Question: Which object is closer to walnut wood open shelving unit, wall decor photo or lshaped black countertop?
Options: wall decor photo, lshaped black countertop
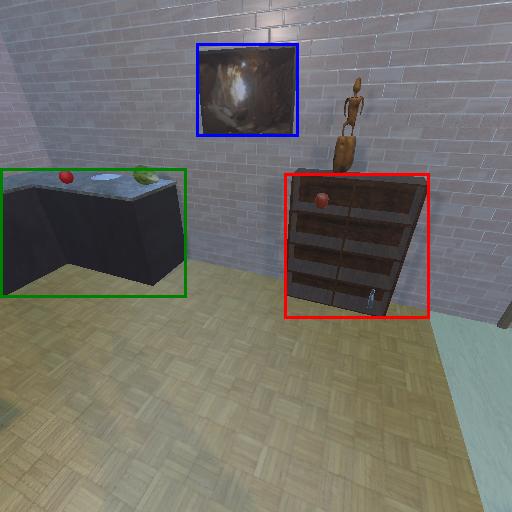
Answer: wall decor photo